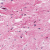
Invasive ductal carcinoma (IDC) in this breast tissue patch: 0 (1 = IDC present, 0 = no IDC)